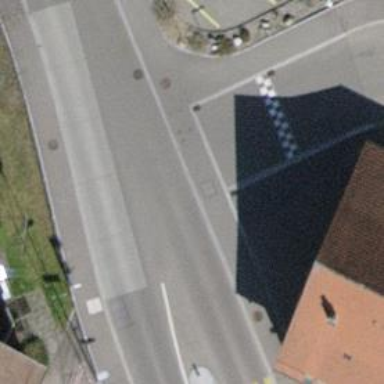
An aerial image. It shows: Unmarked and uncontrolled crossing with traffic calming table on the road.